Field crop: maize
Growth stage: 1
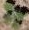
Species: chenopodium